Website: macys
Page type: customer-info-address
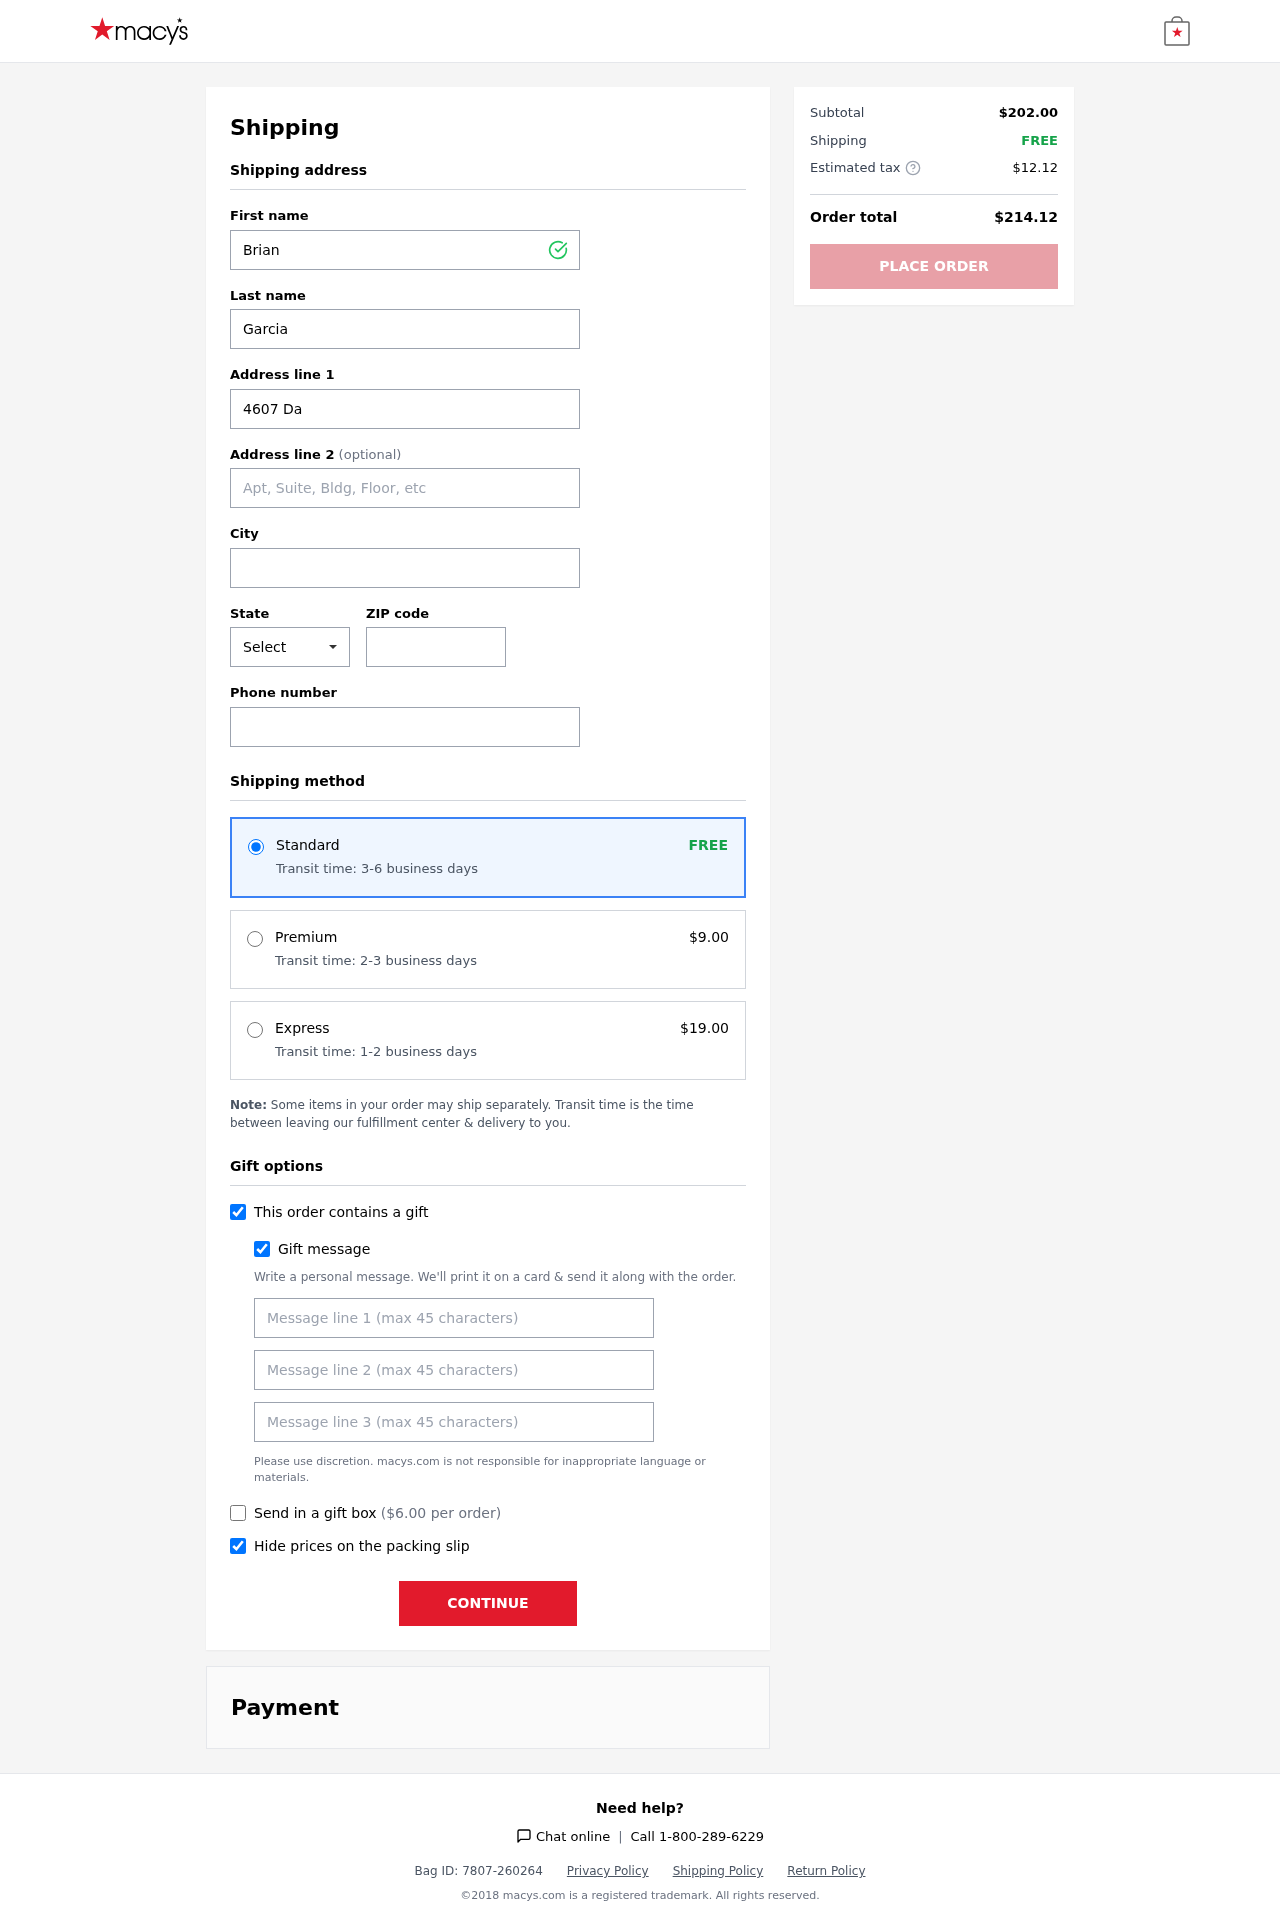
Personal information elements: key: PII_CITY
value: North Heidi
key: PII_FIRSTNAME
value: Brian
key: PII_GIFT_MESSAGE
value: Hey April, I saw these ankle boots and instantly thought of you—they're totally your style! I hope they add a little extra flair to your days. Enjoy every step!  Brian
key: PII_LASTNAME
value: Garcia
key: PII_PHONE
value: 3425612620
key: PII_POSTCODE
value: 07692
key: PII_STATE_ABBR
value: MO
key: PII_STREET
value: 4607 David Valleys Apt. 426
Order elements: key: ORDER_SHIPPING_STANDARD
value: FREE
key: ORDER_SHIPPING_STANDARD_TIME
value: Transit time: 3-6 business days
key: ORDER_SHIPPING_PREMIUM
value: $9.00
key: ORDER_SHIPPING_PREMIUM_TIME
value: Transit time: 2-3 business days
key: ORDER_SHIPPING_EXPRESS
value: $19.00
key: ORDER_SHIPPING_EXPRESS_TIME
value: Transit time: 1-2 business days
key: ORDER_GIFT_BOX_FEE
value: $6.00
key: ORDER_SUBTOTAL
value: $202.00
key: ORDER_SHIPPING_COST
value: FREE
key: ORDER_TAX
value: $12.12
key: ORDER_TOTAL
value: $214.12